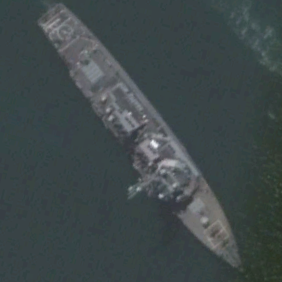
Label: destroyer